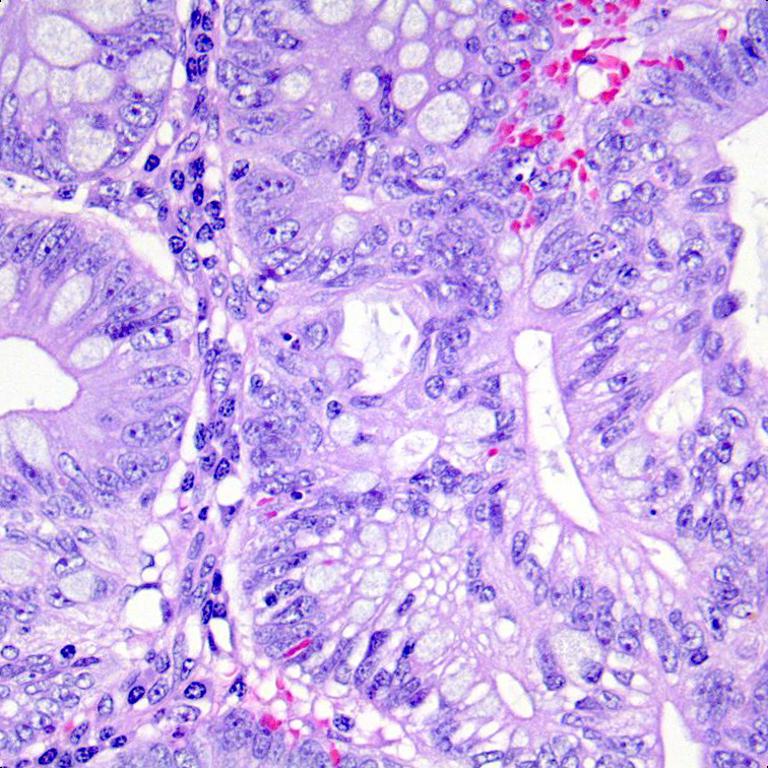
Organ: colon
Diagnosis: adenocarcinomas